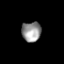
Tissue: prostate
Cell type: T cells
Senescence score: 0.3572
Nuclear area (px): 377
Mean DAPI intensity: 149.011